Question: I have a activity which takes data from server and add to a array list. I have an xml layout "list_item". I want to set the logo on top of that list. But if I added logo on that xml file, the logo shows with every list item. But I need the logo only one(on top of the list).
Here is the activity:
'''
public class CampaignActivity extends ListActivity {
Button sub;
NotificationManager nm;
TextView campaign;
static final int uniqueId=12;
static InputStream is = null;
private static final String TAG_ID = "_id";
private static final String TAG_NAME = "name";
ArrayList<HashMap<String, String>> contactList = new ArrayList<HashMap<String, String>>();
@Override
protected void onCreate(Bundle savedInstanceState) {
// TODO Auto-generated method stub
super.onCreate(savedInstanceState);
this.requestWindowFeature(Window.FEATURE_NO_TITLE);
StrictMode.ThreadPolicy policy = new StrictMode.
ThreadPolicy.Builder().permitAll().build();
StrictMode.setThreadPolicy(policy);
//setContentView(R.layout.campaign);
//campaign = (TextView) findViewById(R.id.textView1);
//sub = (Button) findViewById(R.id.button1);
//new CreateUser().execute();
//sub.setOnClickListener(this);
//nm=(NotificationManager)getSystemService(NOTIFICATION_SERVICE);
//nm.cancel(uniqueId);
DefaultHttpClient httpClient = new DefaultHttpClient();
String url = "http://54.228.199.162/api/campaigns";
try {
String res;
HttpGet httpget = new HttpGet(url);
HttpResponse httpResponse = httpClient.execute(httpget);
HttpEntity httpEntity = httpResponse.getEntity();
is = httpEntity.getContent();
BufferedReader reader = new BufferedReader(new InputStreamReader(
is, "UTF-8"), 8000);
StringBuilder sb = new StringBuilder();
String line = null;
while ((line = reader.readLine()) != null) {
sb.append(line + "
");
}
is.close();
res = sb.toString();
Log.d("um1", res);
JSONArray jsonArray = new JSONArray(res);
//campaign.setText(res);
for (int i = 0; i < jsonArray.length(); i++) {
JSONObject jsonObject = jsonArray.getJSONObject(i);
String id = jsonObject.getString(TAG_ID);
String utfid = URLDecoder.decode(id, "UTF-8");
Constant.idusr = utfid;
//String name = jsonObject.getString(TAG_NAME);
// String utfname = URLDecoder.decode(name, "UTF-8");
String utfname = URLDecoder.decode(jsonObject.getString(TAG_NAME), "UTF-8");
Log.d("IDDDDDDD", id);
Log.d("Nameeeeeee", utfname);
HashMap<String, String> map = new HashMap<String, String>();
// adding each child node to HashMap key => value
map.put(TAG_ID, utfid);
map.put(TAG_NAME, utfname);
//Object contactList;
contactList.add(map);
}
HttpResponse httpresponse = httpClient.execute(httpget);
int responsecode = httpresponse.getStatusLine().getStatusCode();
Log.d("responsenummmm", "um11111"+responsecode);
} catch (Exception e) {
// TODO: handle exception
e.printStackTrace();
};
//this.setListAdapter(new ArrayAdapter<String>(this, R.layout.list_item, R.id.label, contactList));
ListAdapter adapter = new SimpleAdapter(this, contactList,
R.layout.list_item,
new String[] { TAG_NAME,TAG_ID}, new int[] {
R.id.label, R.id.id});
setListAdapter(adapter);
// selecting single ListView item
ListView lv = getListView();
lv.setOnItemClickListener(new OnItemClickListener() {
@Override
public void onItemClick(AdapterView<?> parent, View view,
int position, long id) {
// getting values from selected ListItem
String idof = ((TextView) view.findViewById(R.id.id)).getText().toString();
String nameof = ((TextView) view.findViewById(R.id.label)).getText().toString();
// Starting new intent
Intent in = new Intent(getApplicationContext(), DonateActivity.class);
in.putExtra(TAG_NAME, nameof);
in.putExtra(TAG_ID, idof);
startActivity(in);
}
});
}
}
'''
Here is the xml:
'''
<LinearLayout xmlns:android="http://schemas.android.com/apk/res/android"
android:layout_width="fill_parent"
android:layout_height="fill_parent"
android:orientation="vertical"
android:paddingBottom="10dip"
android:paddingLeft="10dip"
android:paddingTop="10dip" >
<ImageView
android:id="@+id/imageView1"
android:layout_width="fill_parent"
android:layout_height="wrap_content"
android:layout_alignParentLeft="true"
android:layout_alignParentTop="true"
android:src="@drawable/firstscreenimage" />
<TextView
android:id="@+id/id"
android:layout_width="fill_parent"
android:layout_height="wrap_content"
android:layout_alignParentRight="true"
android:layout_below="@+id/relativeLayout1"
android:text="bd" />
<TextView
android:id="@+id/label"
android:layout_width="fill_parent"
android:layout_height="wrap_content"
android:layout_alignParentRight="true"
android:layout_below="@+id/id"
android:text="bd"
android:textColor="#C20000"
android:textSize="14sp"
android:textStyle="bold" />
</LinearLayout>
'''
Here is my problem:

But the logo should be the first one not with every list item. Please help me.
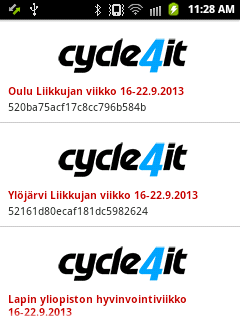
Answer: Please remove ImageView and write it out of the linear layout which you used. as you said that only once you need this imageview. beside this what you can do is make a custom adapter and custom listview and fix it that only for position index 0 you need to show imageview.